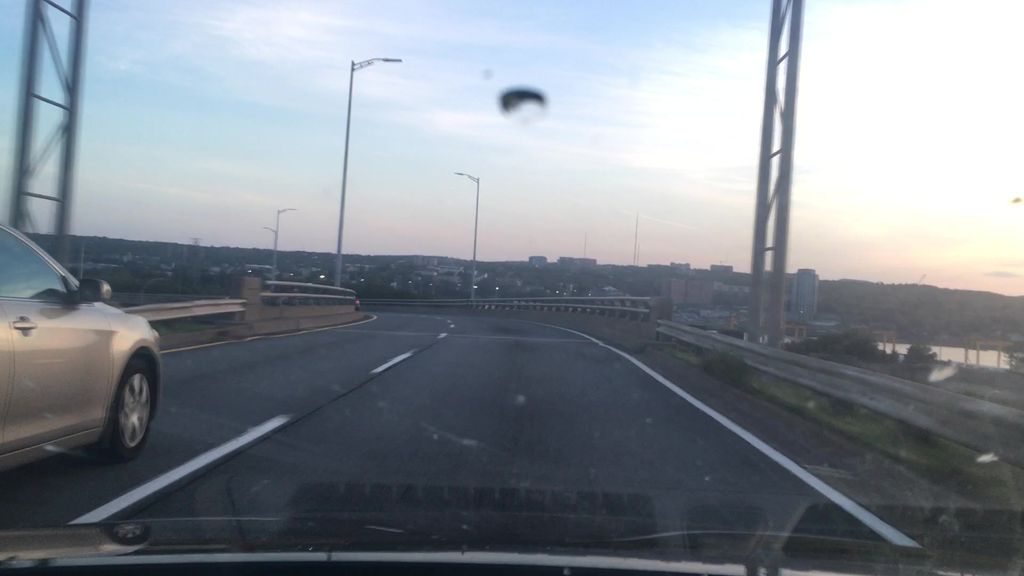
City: halifax